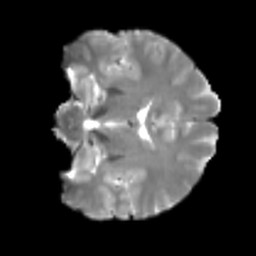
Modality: T2w
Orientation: coronal
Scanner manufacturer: siemens
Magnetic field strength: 3 T
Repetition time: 4 s
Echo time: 0.0594 s